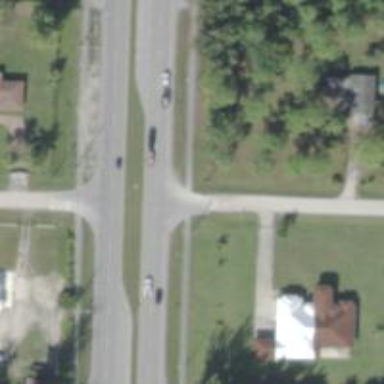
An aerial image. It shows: Stop road.